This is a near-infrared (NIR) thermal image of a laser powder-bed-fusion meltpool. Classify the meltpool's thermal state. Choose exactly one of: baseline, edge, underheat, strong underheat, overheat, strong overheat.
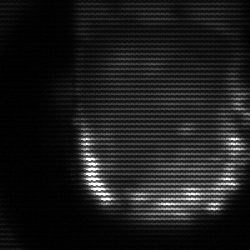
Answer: baseline